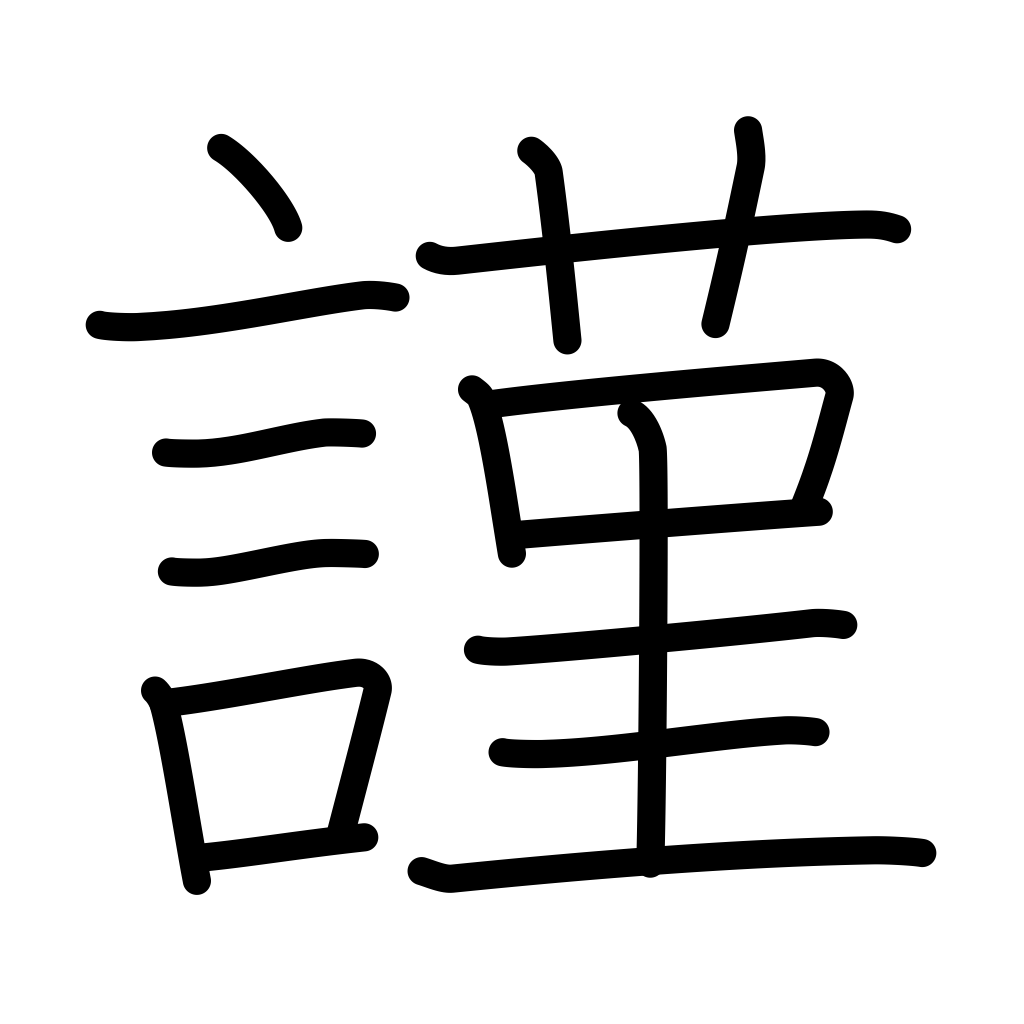
Meaning: discreet, reverently, humbly